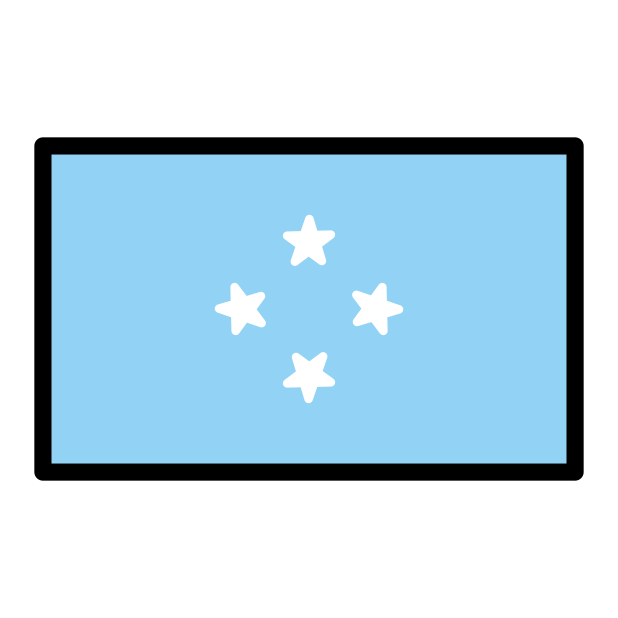
flag: Micronesia